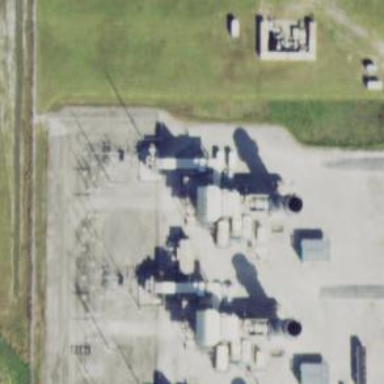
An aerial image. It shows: Gas turbine generator is in use.